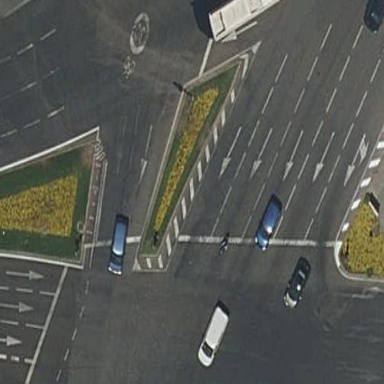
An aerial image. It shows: Kerb barrier surrounding grassy area.